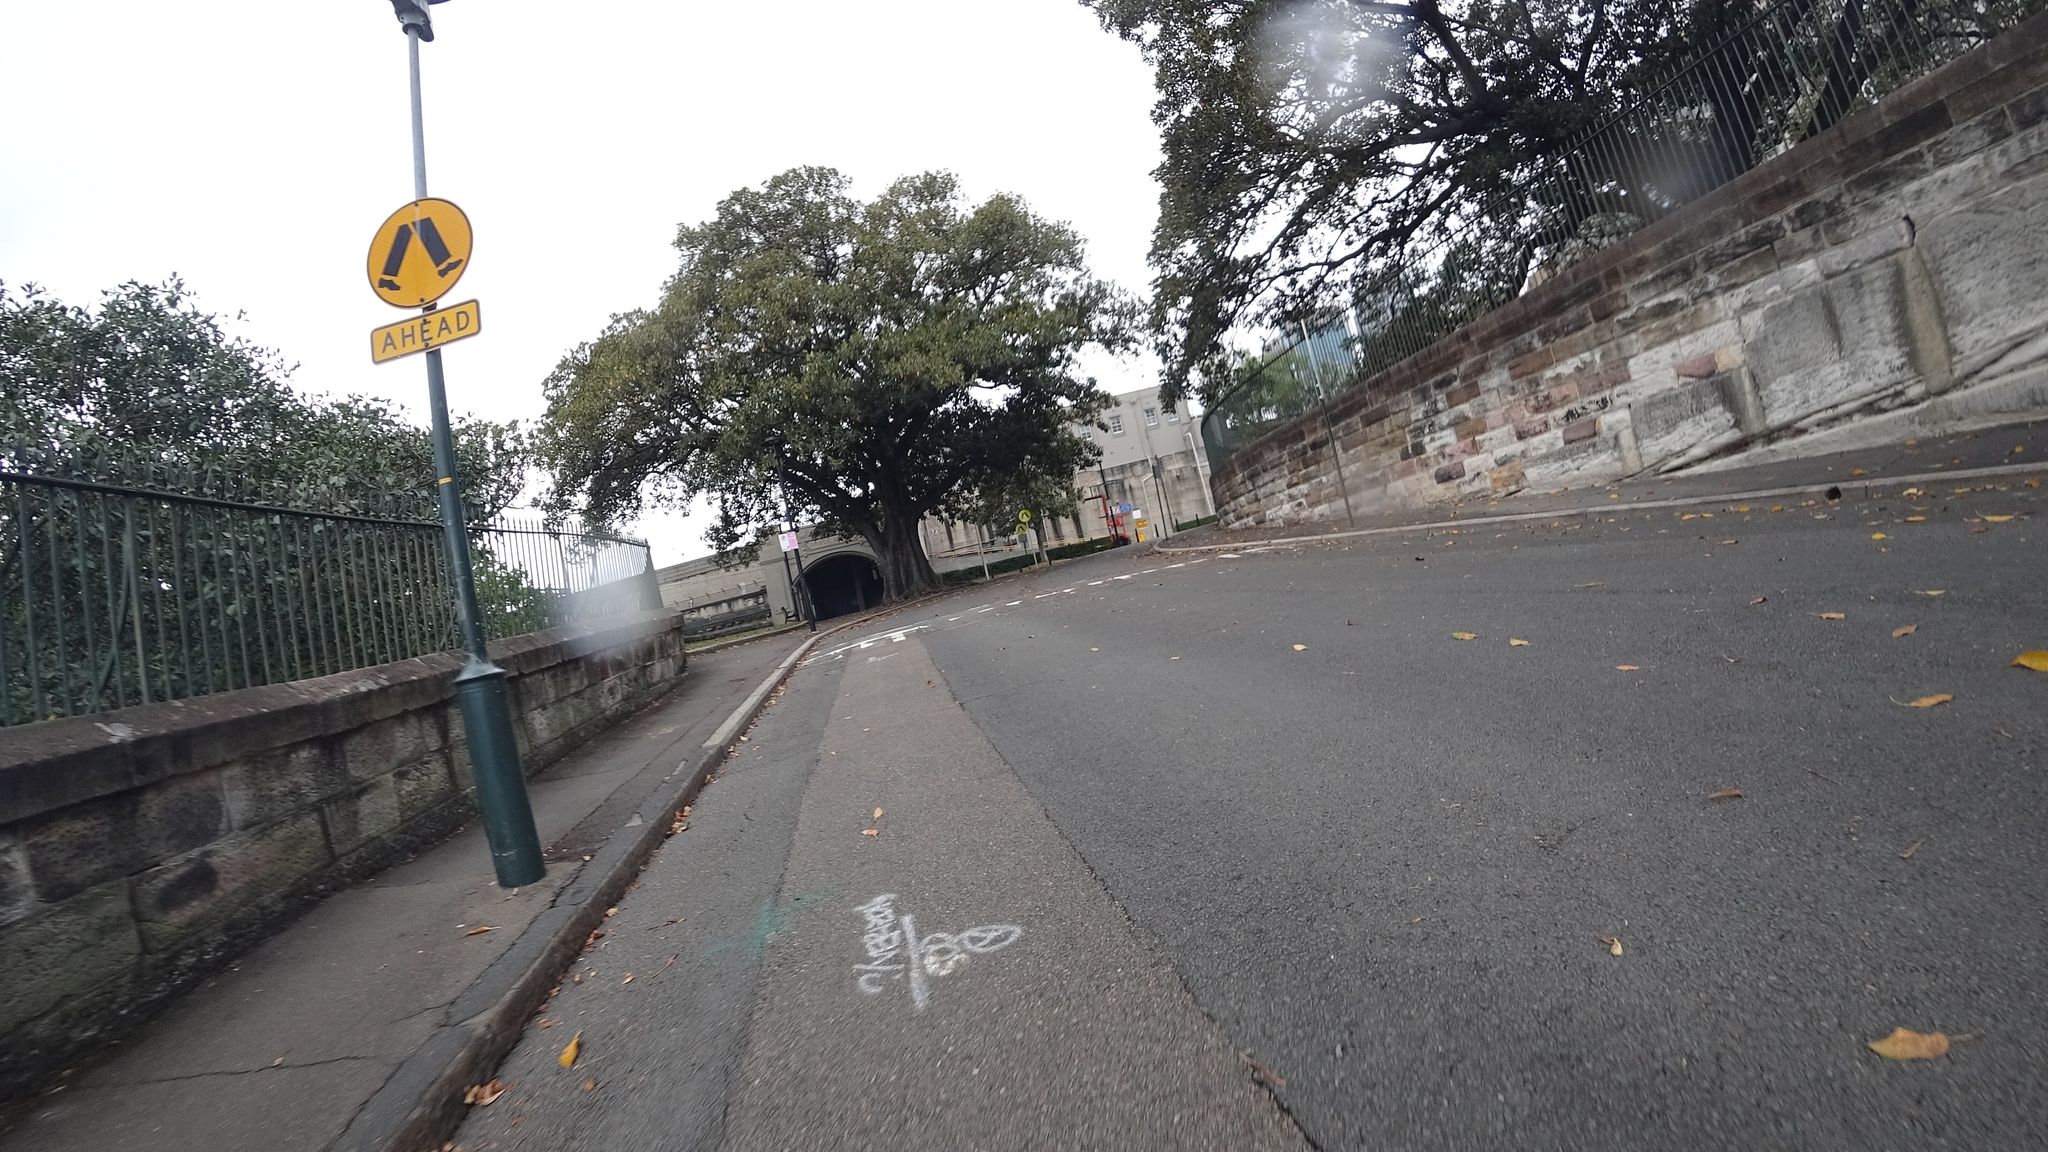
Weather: cloudy
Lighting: day
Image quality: good
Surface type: cycling surface
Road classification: unclassified, living_street
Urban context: urban centre
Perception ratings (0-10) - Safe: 5.01, Lively: 2.74, Beautiful: 9.06, Boring: 1.51, Depressing: 0.85, Wealthy: 1.61